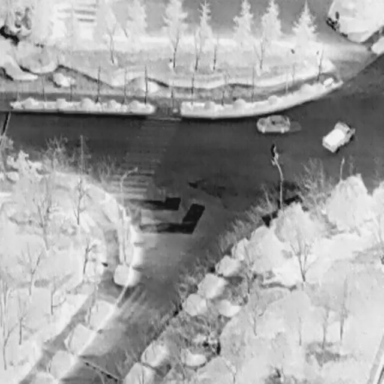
There is a Car in the infrared image.